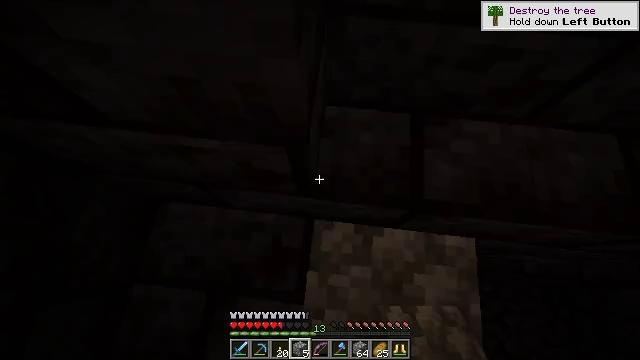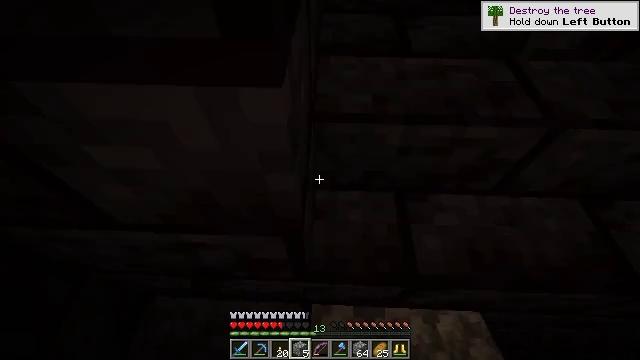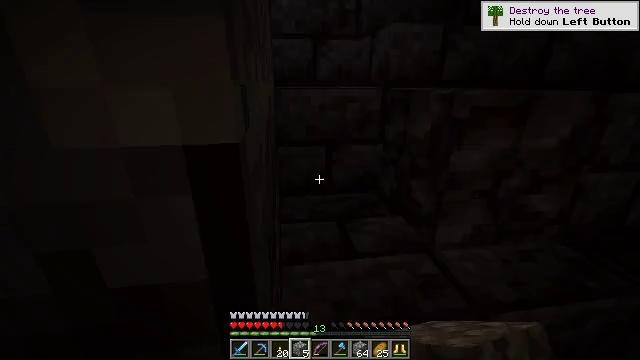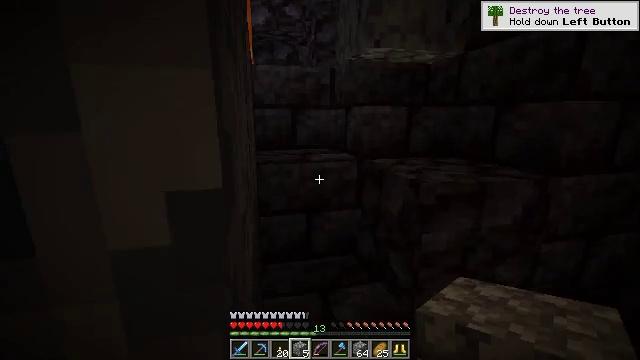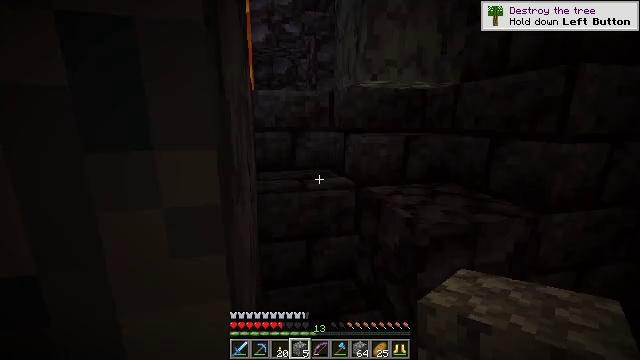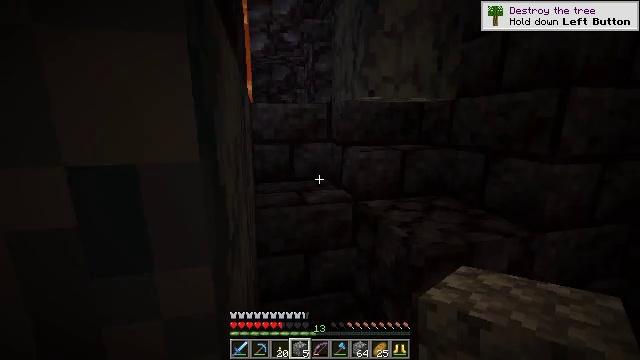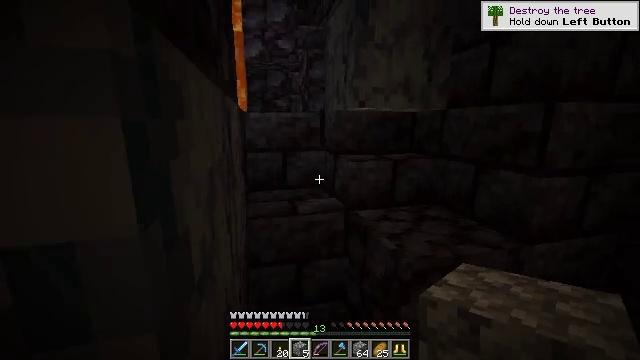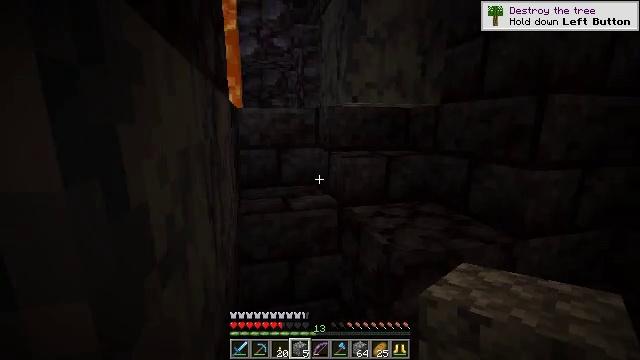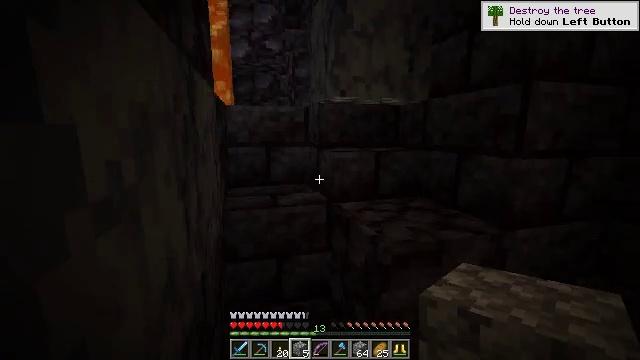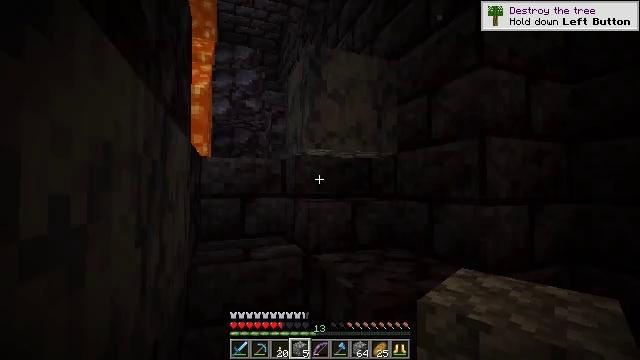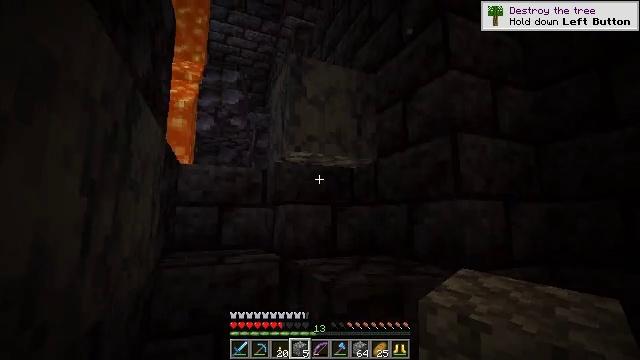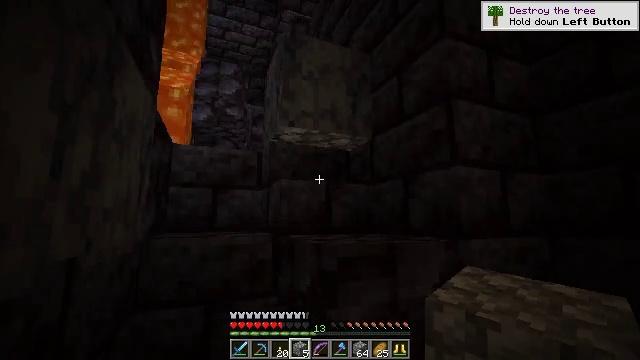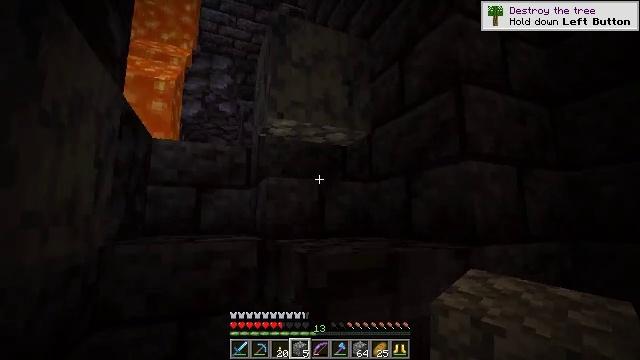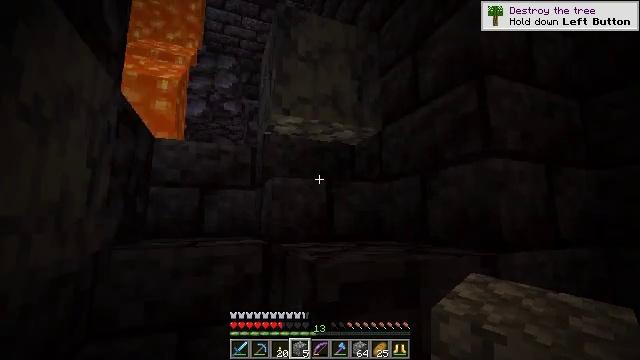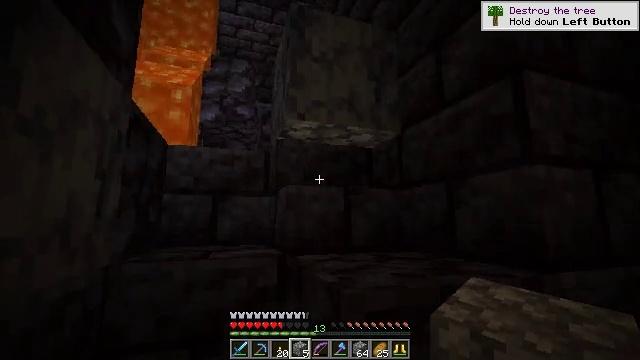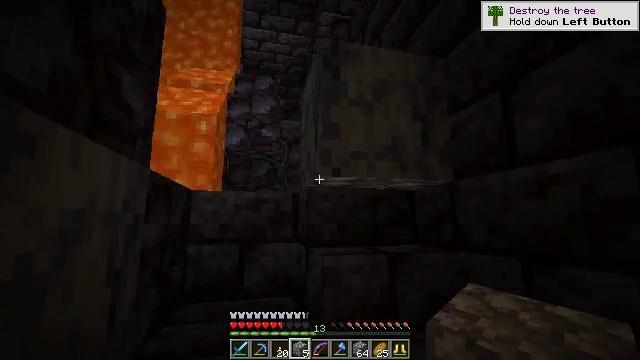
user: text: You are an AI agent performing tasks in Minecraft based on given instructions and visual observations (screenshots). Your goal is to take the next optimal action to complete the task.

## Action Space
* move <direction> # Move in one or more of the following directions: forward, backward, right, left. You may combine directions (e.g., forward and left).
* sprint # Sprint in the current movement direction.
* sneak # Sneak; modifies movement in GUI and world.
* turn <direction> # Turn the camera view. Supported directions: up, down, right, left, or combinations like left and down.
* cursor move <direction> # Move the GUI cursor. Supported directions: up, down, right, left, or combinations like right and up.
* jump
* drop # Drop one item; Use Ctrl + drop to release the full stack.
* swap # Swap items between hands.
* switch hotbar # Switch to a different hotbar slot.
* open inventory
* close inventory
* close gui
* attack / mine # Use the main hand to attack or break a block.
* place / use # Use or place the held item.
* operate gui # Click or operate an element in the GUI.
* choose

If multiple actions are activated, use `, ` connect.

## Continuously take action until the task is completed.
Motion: motion action
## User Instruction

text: Break the gilded blackstone for gold nuggets.
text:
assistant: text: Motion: move forward, turn right and up, jump
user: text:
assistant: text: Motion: move forward, turn right and up, jump
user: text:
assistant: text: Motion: move forward, turn right and up, jump
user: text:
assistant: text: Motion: move forward and move right, jump
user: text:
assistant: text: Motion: move forward and move right, jump
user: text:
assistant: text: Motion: move forward and move right, jump
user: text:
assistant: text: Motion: move forward and move right, jump
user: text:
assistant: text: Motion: move forward and move right, turn right and up, jump
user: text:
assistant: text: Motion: move forward and move right, turn right and up, jump
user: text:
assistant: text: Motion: move forward, turn right and up
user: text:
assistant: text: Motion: move forward
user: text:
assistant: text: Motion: move forward
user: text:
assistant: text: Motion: move forward and move left, turn left
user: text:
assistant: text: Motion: move forward and move left, turn left
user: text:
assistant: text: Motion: move forward and move left, turn left
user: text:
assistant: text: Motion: move forward and move left, turn left
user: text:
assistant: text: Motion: move forward and move left, turn left
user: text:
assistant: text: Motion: move forward and move left, jump
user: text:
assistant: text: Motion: move forward and move left, jump
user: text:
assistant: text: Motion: move forward and move left, jump
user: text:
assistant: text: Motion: move forward and move left, jump
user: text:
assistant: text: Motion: move forward, turn down, jump
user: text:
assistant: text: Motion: move forward, turn down
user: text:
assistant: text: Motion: move forward, turn down
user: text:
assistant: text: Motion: move forward, turn left and down
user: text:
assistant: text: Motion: move forward, turn left and down
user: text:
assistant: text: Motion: move forward, sneak, turn left and down
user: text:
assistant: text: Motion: move forward, sneak, turn left and down
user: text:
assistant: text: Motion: move forward, sneak, turn left
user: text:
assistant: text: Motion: move forward, sneak, turn left